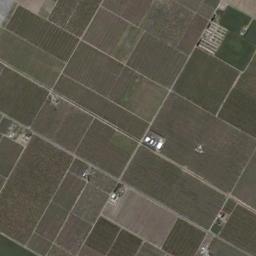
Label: rectangular_farmland